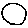
Label: circle